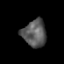
Tissue: prostate
Cell type: Myeloid cells
Senescence score: 0.3466
Nuclear area (px): 626
Mean DAPI intensity: 90.391